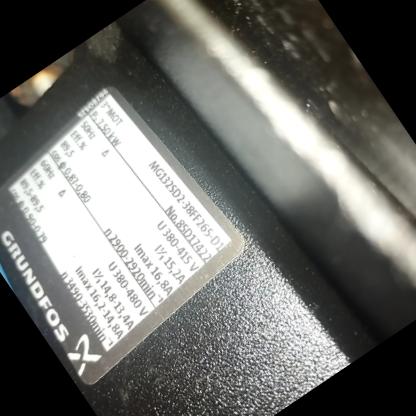
Klasa: tabliczka-znamionowa